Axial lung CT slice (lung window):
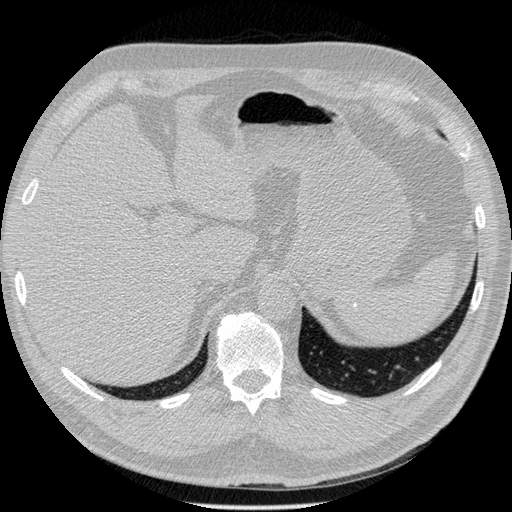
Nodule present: no